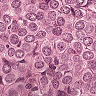
Metastatic tissue present: yes